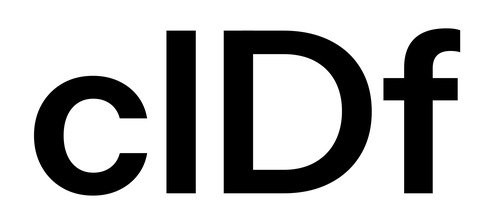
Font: InstrumentSans_SemiBold